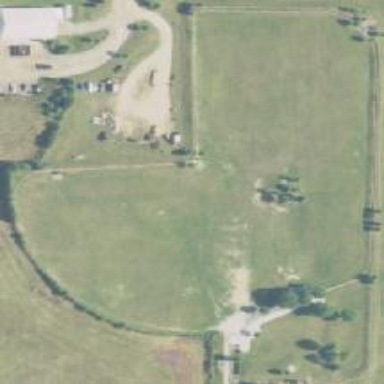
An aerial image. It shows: Chain link fence surrounding dog park.